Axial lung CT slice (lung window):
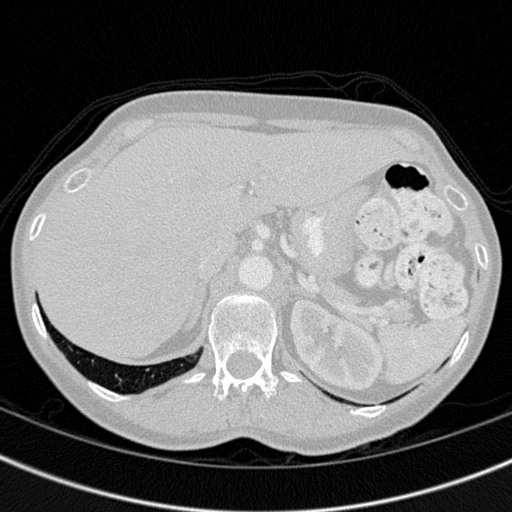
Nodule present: no